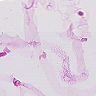
Metastatic tissue present: no